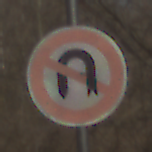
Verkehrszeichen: VerbotWenden
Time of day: MorningAfternoon
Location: Outdoor (Nature)
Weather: Clear
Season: Winter
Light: Natural